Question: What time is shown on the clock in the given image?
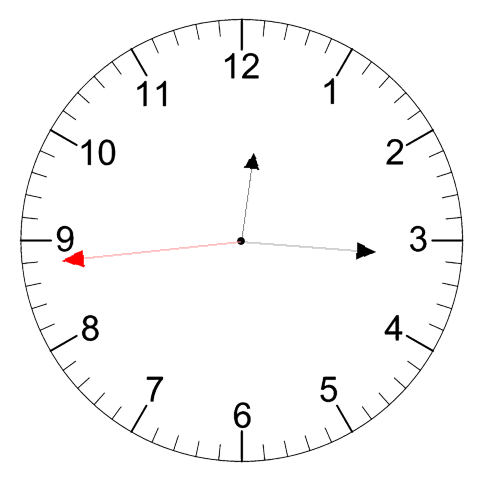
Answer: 12:15:44